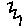
Label: zigzag